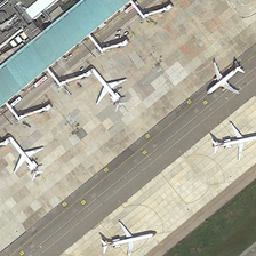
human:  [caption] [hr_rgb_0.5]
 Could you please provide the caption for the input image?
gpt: five planes are in an airport .

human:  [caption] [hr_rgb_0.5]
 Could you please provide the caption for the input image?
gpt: Next to the airport road is a green river .

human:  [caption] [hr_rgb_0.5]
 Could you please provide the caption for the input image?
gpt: Two white planes lined the runway .

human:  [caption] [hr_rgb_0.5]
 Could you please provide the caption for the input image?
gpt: There are two planes parked around the blue house .

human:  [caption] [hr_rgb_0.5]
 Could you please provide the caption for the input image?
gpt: A white plane was parked on the runway .